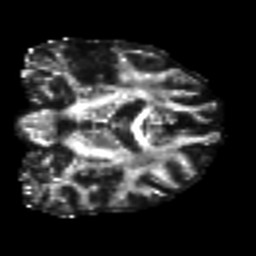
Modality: FA
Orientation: coronal
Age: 78
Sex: female
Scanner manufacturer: siemens
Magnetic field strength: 3 T
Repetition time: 7.3 s
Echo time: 0.087 s